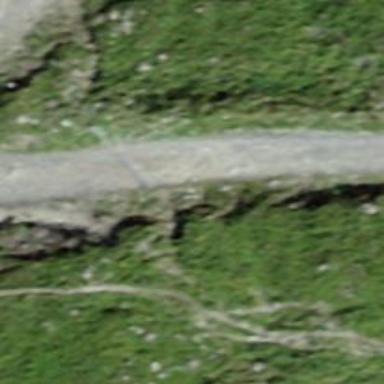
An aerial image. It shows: Unpaved track with grade3 tracktype.